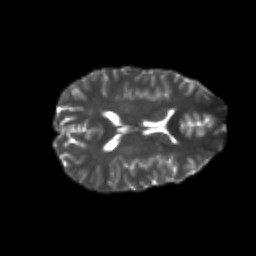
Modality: T2w
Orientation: axial
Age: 22
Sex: female
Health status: healthy
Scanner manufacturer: philips
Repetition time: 7.39 s
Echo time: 0.08599 s